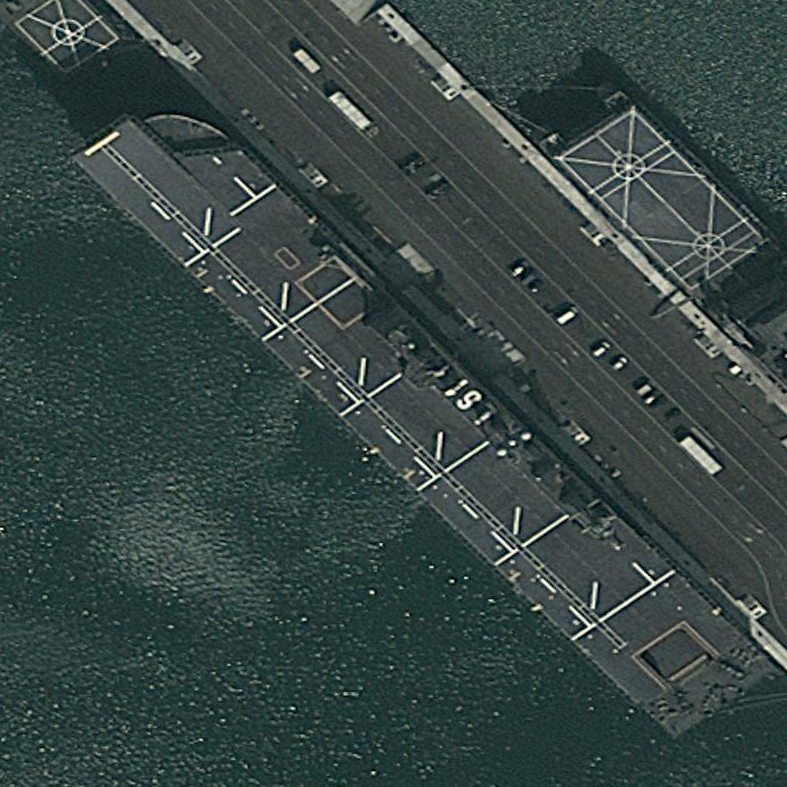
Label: assault